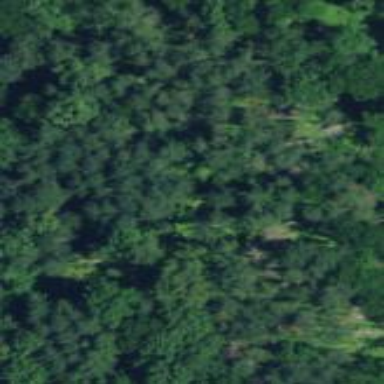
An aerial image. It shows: Woodland with evergreen needle-leaved trees.